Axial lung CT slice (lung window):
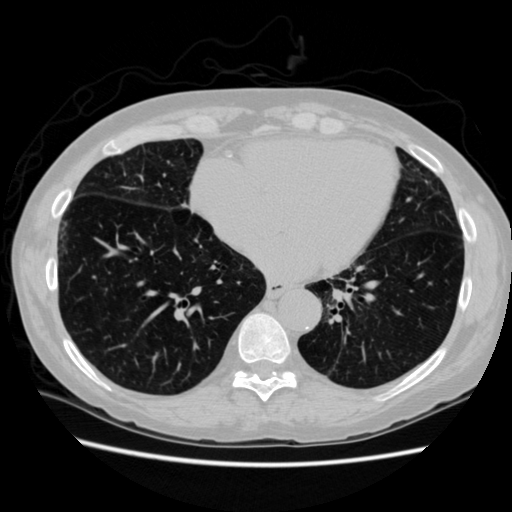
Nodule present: no